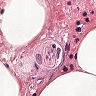
Metastatic tissue present: no